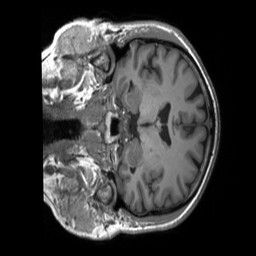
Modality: T1w
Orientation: coronal
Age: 55
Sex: male
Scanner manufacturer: siemens
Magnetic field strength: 3 T
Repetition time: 2.3 s
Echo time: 0.00232 s